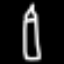
Label: pencil